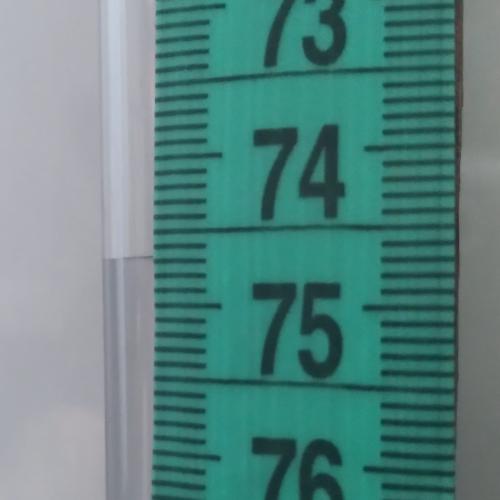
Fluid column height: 74.7 cm